Interaction volume radius: 5 \u00c5
Interaction volume height: 15 \u00c5
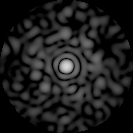
Disorder parameter: 0.7772